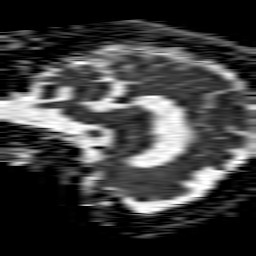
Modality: ADC
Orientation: sagittal
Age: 61
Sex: male
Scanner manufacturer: philips
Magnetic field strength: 1.5 T
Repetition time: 4.6 s
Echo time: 0.08631 s